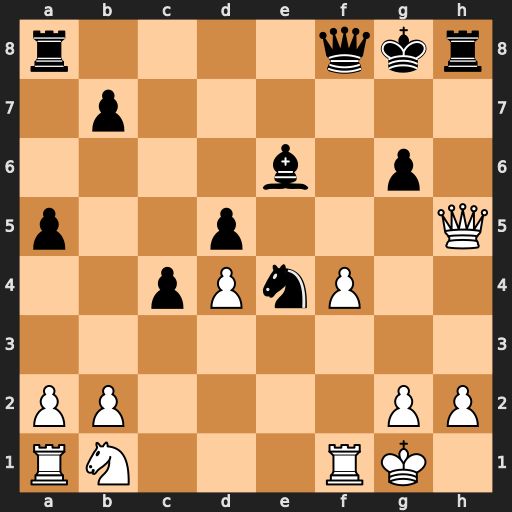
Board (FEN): r4qkr/1p6/4b1p1/p2p3Q/2pPnP2/8/PP4PP/RN3RK1
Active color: w
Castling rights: -
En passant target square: -
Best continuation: Qxg6+ Qg7 Qxe6+